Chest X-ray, PA view. Patient: 48 years old, sex M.
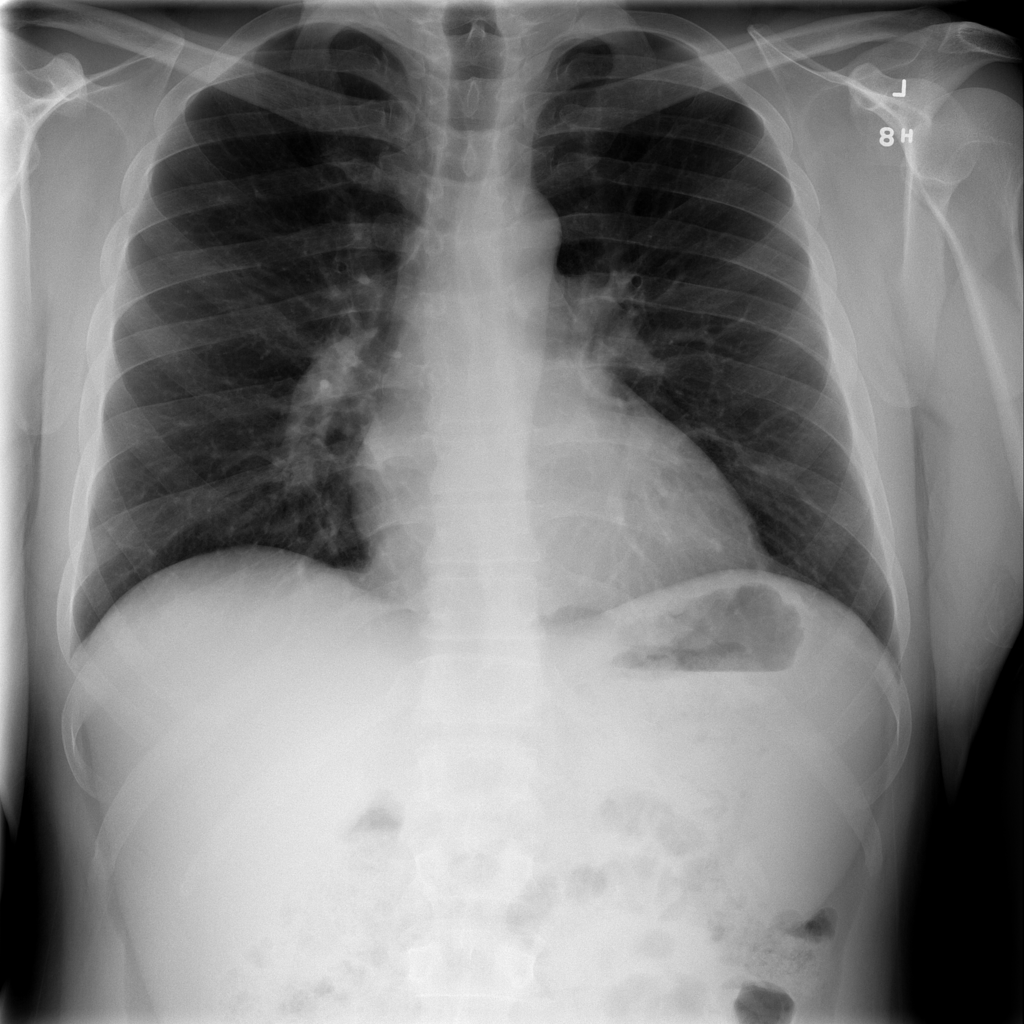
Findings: No Finding